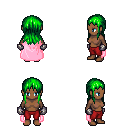
a pixel art fantasy rpg character, female body template, human, dark skin, pink cape, red pants, green unkempt hairstyle, metal gloves, four views (front, back, left, right), 2x2 character sprite sheet, small pixel art, hard edges, no anti-aliasing